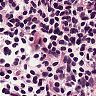
Metastatic tissue present: no